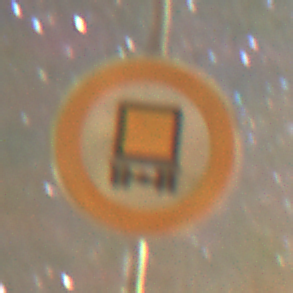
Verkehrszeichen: VerbotKennzeichnungspflichtigeKraftfahrzeugeGefaehrlicheGueter
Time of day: Night
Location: Outdoor (Suburban)
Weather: Clear
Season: NotSpecified
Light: Artificial